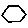
Label: hexagon